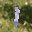
Label: 1